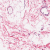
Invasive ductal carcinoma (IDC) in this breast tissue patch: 0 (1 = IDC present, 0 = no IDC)